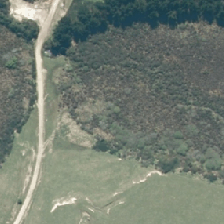
Land cover: herbaceous_freshwater_vege